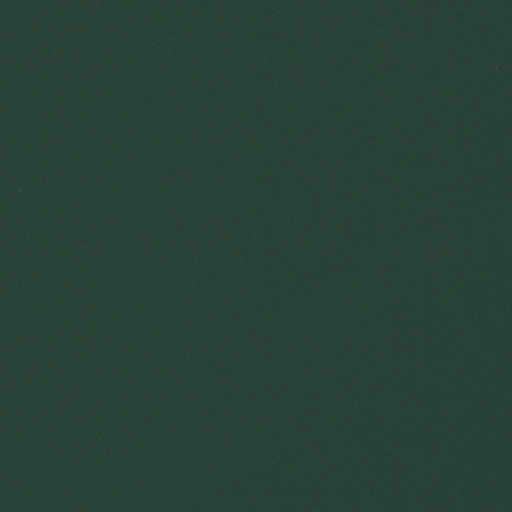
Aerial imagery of island in South Dakota named Brule Island (historical) containing only open water